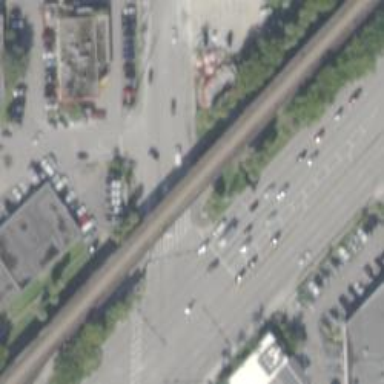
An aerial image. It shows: Crossing on the road.